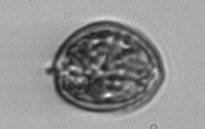
Label: Prorocentrum